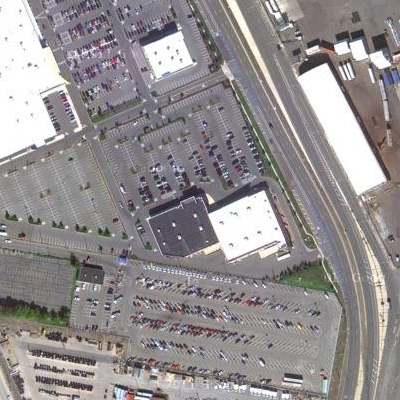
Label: Parking